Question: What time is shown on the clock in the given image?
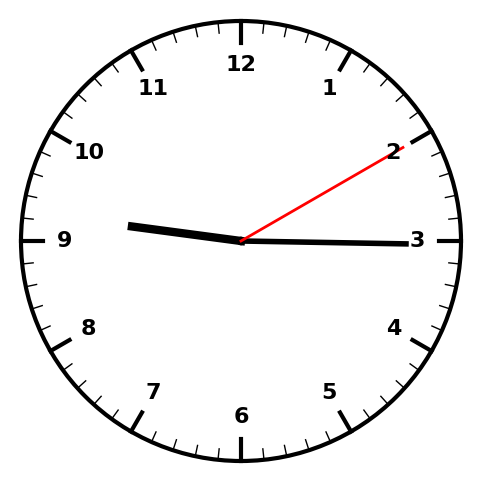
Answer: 09:15:10